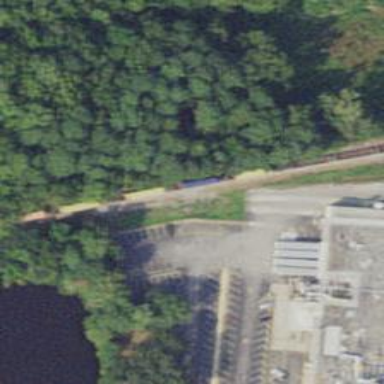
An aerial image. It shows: Rail spur service.